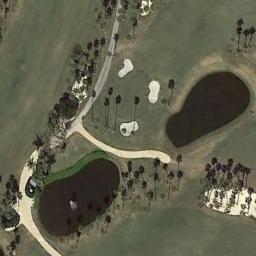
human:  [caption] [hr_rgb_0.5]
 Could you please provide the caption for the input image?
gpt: There are many trees near the golf course .

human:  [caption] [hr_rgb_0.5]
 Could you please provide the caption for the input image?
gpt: The golf course has two lakes, Some roads, Barrier trees and sandpits .

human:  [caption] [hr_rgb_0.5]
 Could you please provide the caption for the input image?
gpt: There are several rows of trees on this lawn .

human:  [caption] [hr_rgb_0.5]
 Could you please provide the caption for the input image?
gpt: There are several bunkers and lakes and a few paths and many trees on a large green lawn on the golf course .

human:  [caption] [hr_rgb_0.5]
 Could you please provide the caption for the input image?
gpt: There are two lakes and some trees on the golf course .